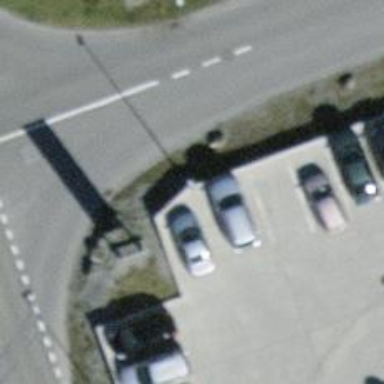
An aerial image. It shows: Charging station.